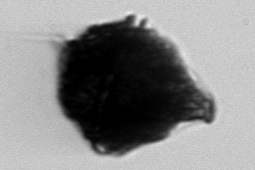
Label: Gonyaulax